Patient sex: M
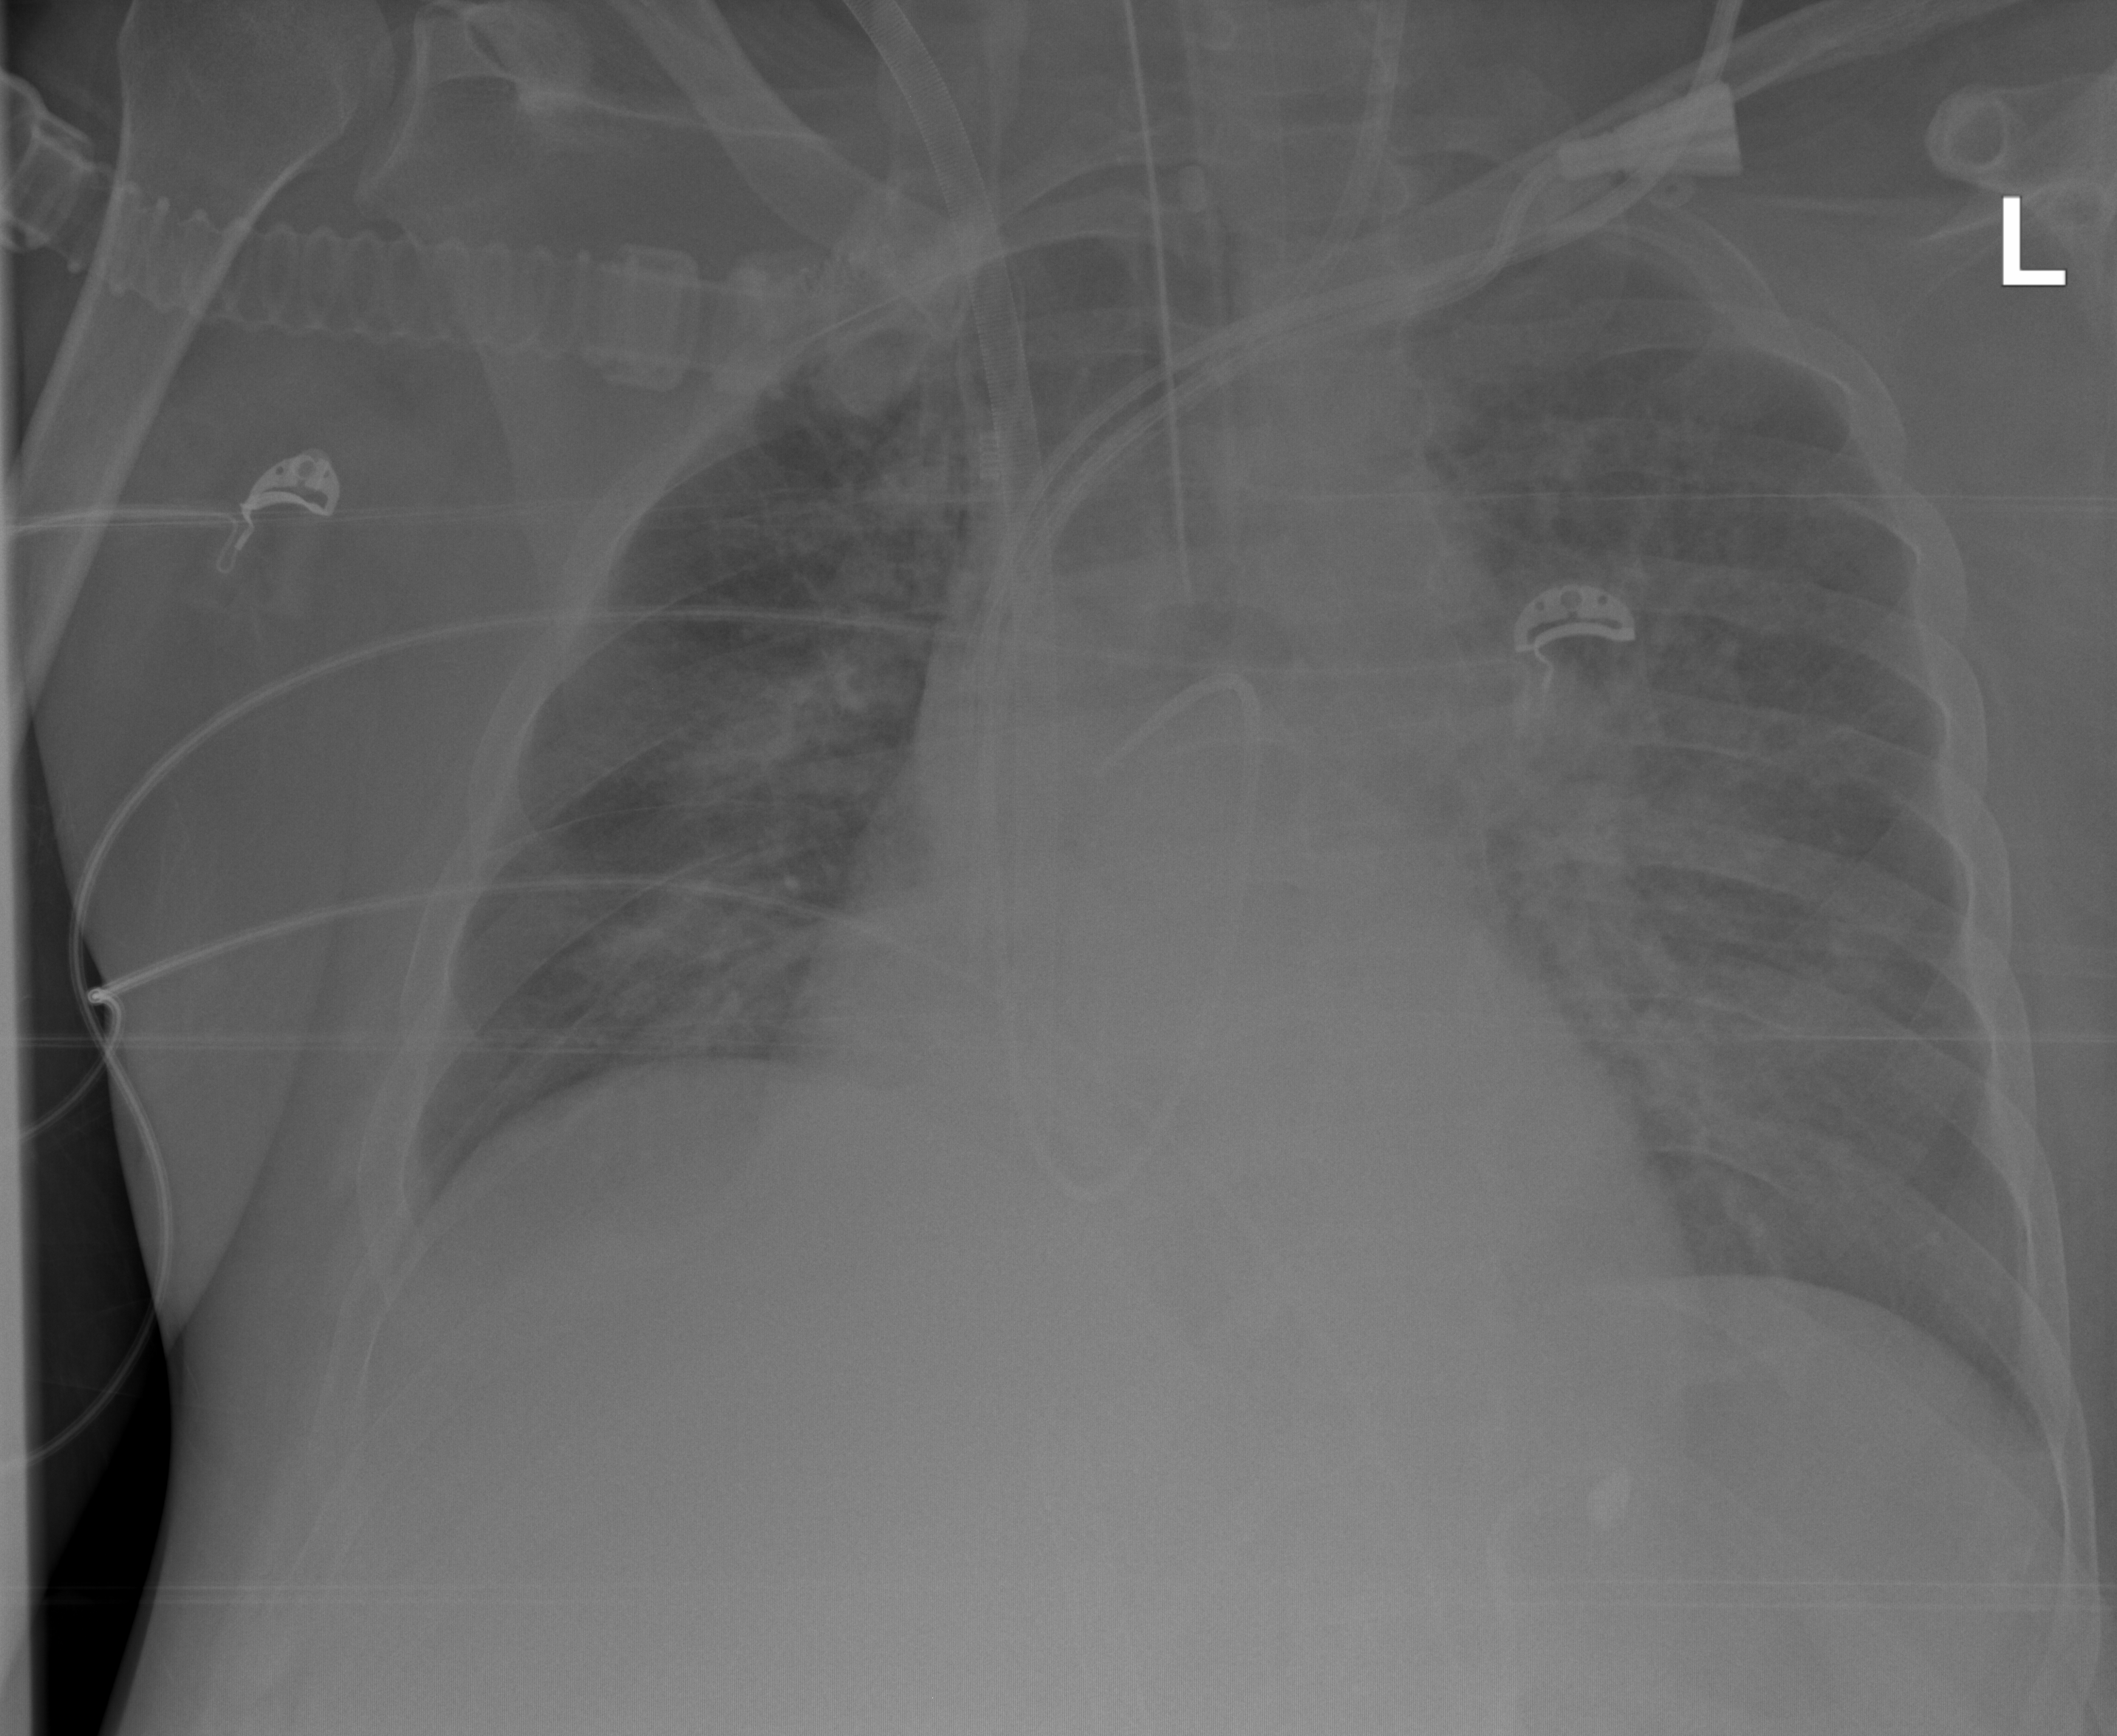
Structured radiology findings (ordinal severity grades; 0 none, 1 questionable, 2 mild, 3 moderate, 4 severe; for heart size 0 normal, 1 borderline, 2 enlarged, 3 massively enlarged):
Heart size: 2
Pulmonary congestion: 2
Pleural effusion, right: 0
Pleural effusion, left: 0
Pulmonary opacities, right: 2
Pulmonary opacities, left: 2
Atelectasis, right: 0
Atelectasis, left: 0